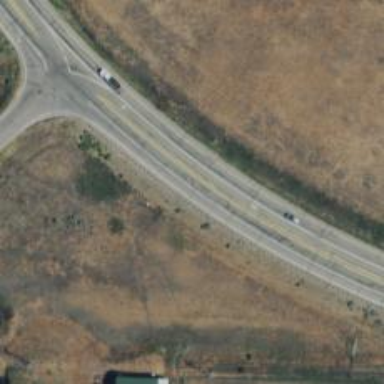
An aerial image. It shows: Primary highway with asphalt surface. The track type is at grade 1.